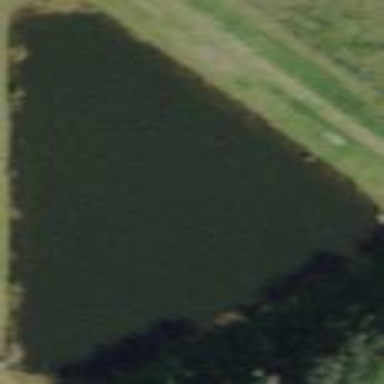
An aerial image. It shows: Pond surrounded by natural water.